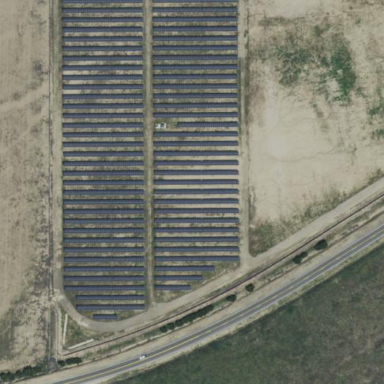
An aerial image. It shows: Industrial area with solar power plant utilizing photovoltaic technology.